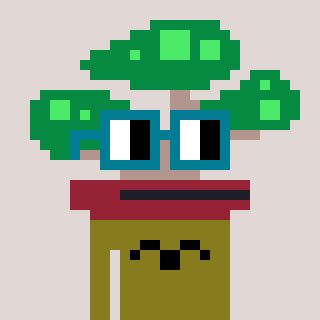
a pixel art character with square dark green glasses, a bonsai-shaped head and a gunk-colored body on a warm background